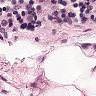
Metastatic tissue present: no